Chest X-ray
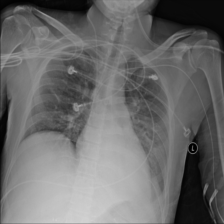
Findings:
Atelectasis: negative
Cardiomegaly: negative
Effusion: negative
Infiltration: positive
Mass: negative
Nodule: negative
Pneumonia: negative
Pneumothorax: negative
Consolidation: negative
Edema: negative
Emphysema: negative
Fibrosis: negative
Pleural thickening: negative
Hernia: negative